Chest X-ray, PA view. Patient: 56 years old, sex F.
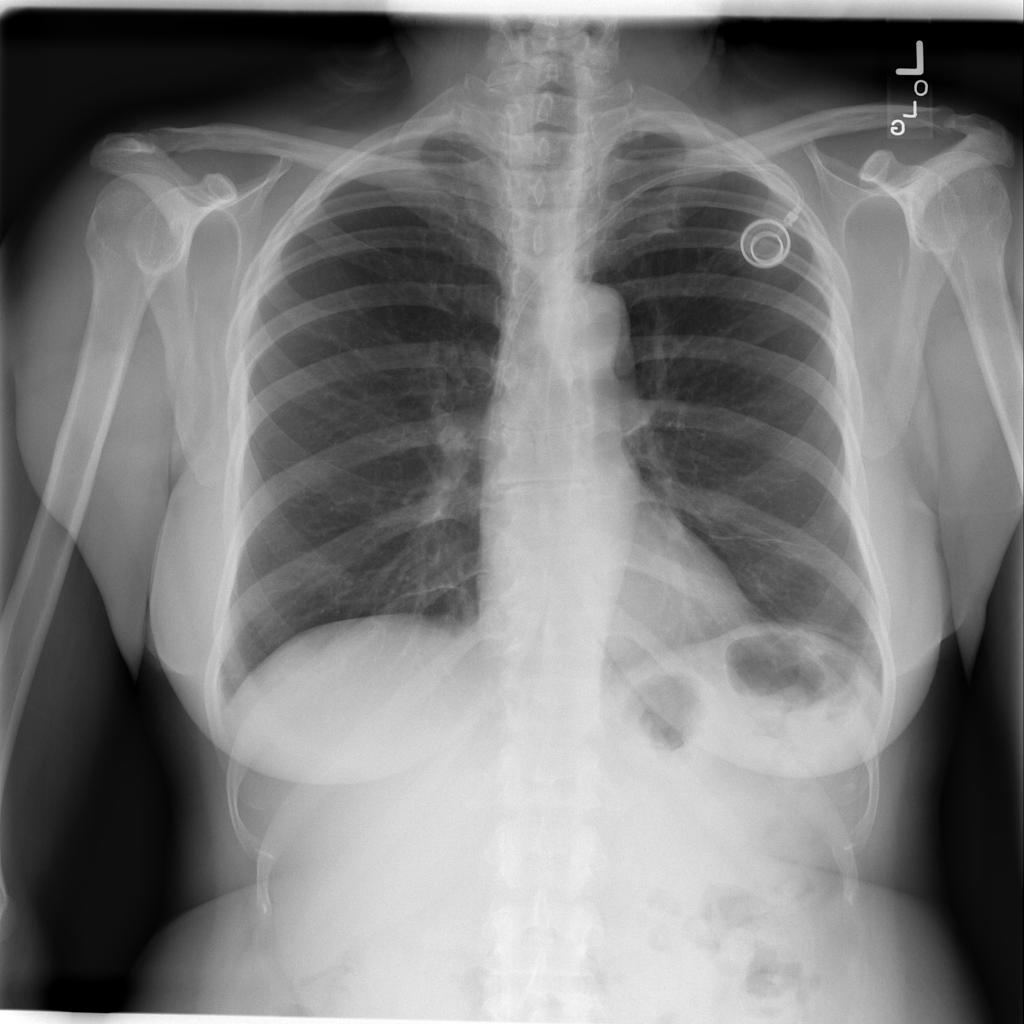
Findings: No Finding